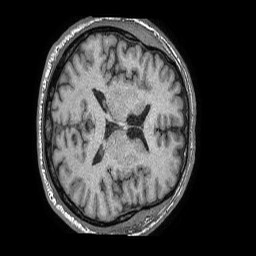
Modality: T1w
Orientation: axial
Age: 53
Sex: male
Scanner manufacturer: philips
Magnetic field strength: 1.5 T
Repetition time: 0.007649 s
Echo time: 0.003547 s